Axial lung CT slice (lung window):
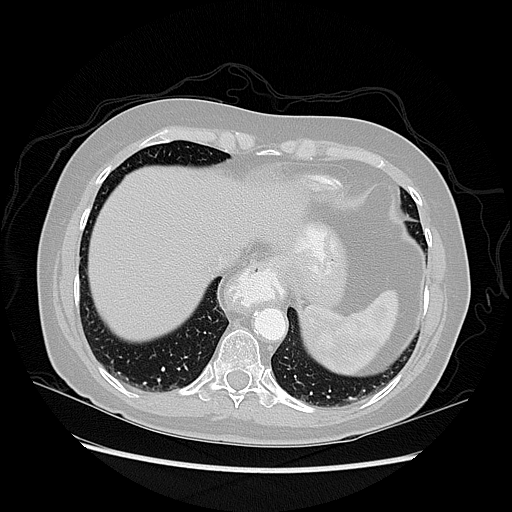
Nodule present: no